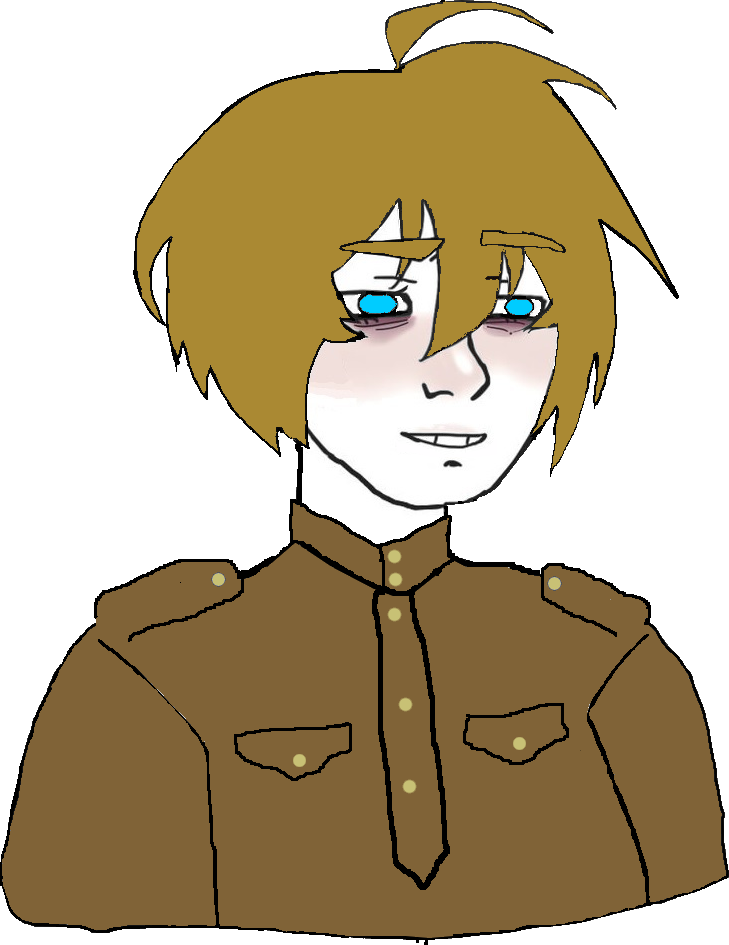
Label: 5_Twinkjak